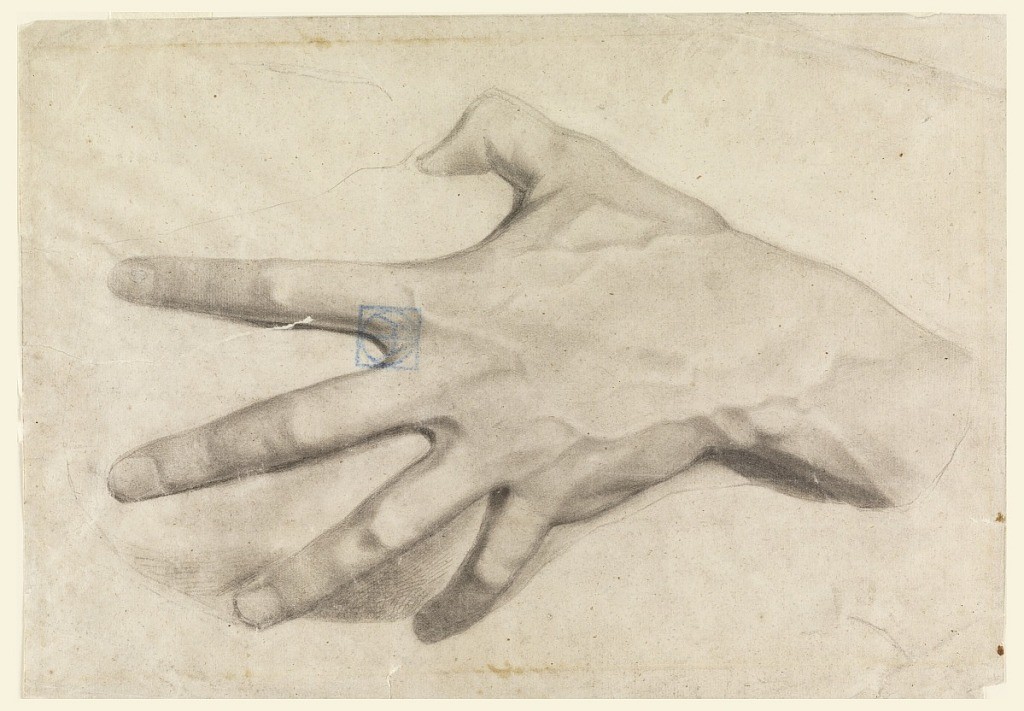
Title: Study of a Hand
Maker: Leon Dabo, American, 1868–1960
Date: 1881–92
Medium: Charcoal on cream laid paper
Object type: Drawing
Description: Study of a man's left hand, slightly clenched with tendons and veins apparent.